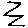
Label: zigzag